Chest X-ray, PA view. Patient: 48 years old, sex M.
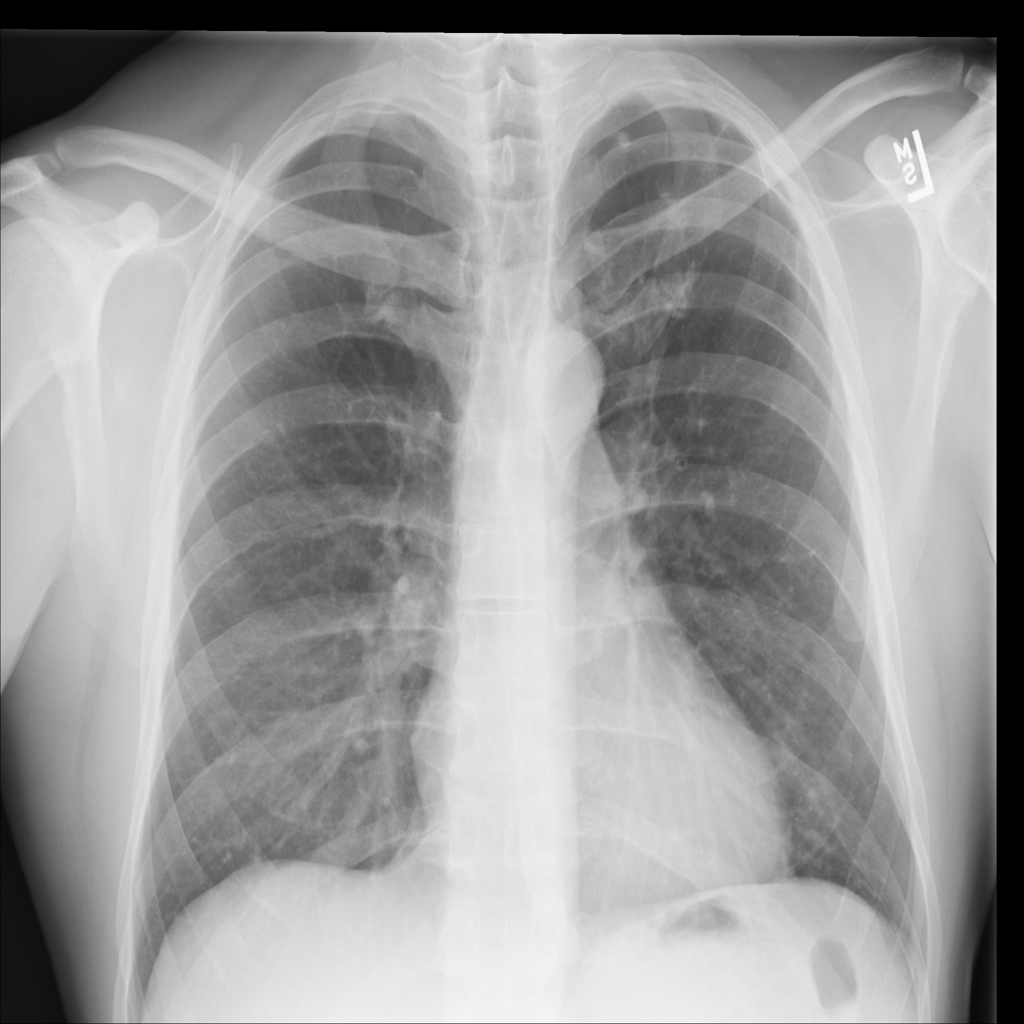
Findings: No Finding